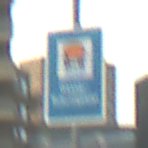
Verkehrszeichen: Wasserschutzgebiet
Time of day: MorningAfternoon
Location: Outdoor (Urban)
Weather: PartlyCloudy
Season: NotSpecified
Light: Natural